Question: Say i have two picture boxes which are overlapping each other as show below

How do i get the location of picture box 2 with respect to picturebox1 ?
Thanks In advance. :) :)
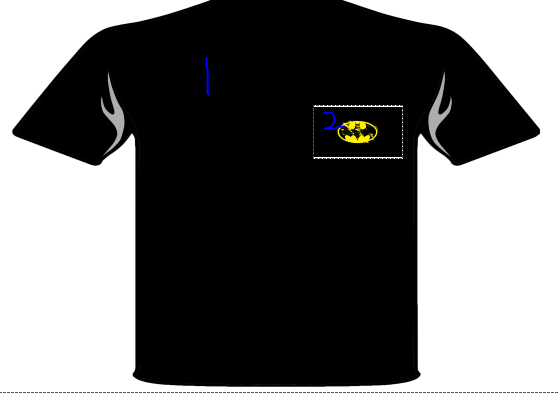
Answer: Convert to Screen coords and then back to Client coords like this:
'''
Rectangle PB2Screen = pictureBox2.RectangleToScreen(pictureBox2.ClientRectangle);
Rectangle PB2RelativeToPB1 = pictureBox1.RectangleToClient(PB2Screen);
Console.WriteLine("pictureBox2 Location Relative to pictureBox1: " + PB2RelativeToPB1.Location.ToString());
Console.WriteLine("PB2RelativeToPB1: " + PB2RelativeToPB1.ToString());
'''